Interaction volume radius: 10 \u00c5
Interaction volume height: 10 \u00c5
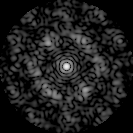
Disorder parameter: 0.672